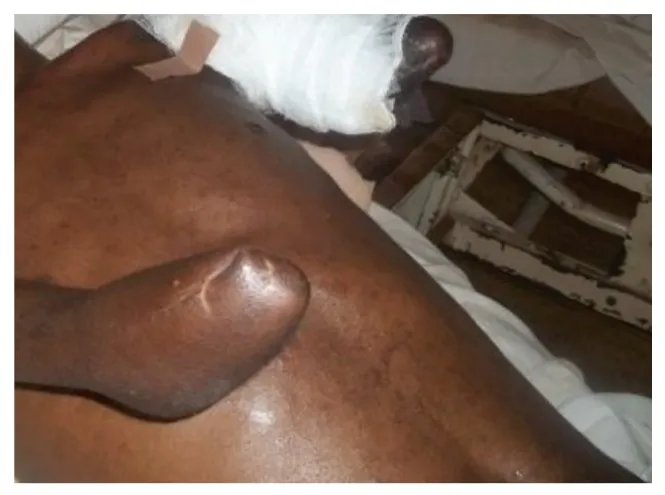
Mr S. H. , three months after bilateral upper amputation.
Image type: medical_photograph (skin_photograph)